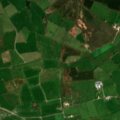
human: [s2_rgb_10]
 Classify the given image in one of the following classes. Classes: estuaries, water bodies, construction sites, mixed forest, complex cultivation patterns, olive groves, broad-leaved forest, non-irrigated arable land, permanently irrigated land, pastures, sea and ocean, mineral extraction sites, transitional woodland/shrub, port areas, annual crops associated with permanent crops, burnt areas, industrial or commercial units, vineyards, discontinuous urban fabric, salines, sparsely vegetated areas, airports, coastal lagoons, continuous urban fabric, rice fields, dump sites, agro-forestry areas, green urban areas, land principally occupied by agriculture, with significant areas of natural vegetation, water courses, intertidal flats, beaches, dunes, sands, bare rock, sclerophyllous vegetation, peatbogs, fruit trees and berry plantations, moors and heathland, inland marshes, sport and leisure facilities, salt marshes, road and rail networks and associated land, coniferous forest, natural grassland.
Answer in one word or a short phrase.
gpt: pastures, coniferous forest